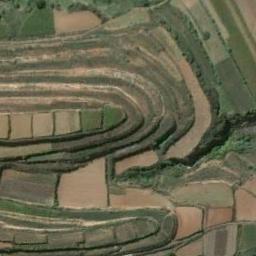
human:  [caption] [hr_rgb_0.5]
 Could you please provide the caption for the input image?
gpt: The bare and green terrace is next to some trees .

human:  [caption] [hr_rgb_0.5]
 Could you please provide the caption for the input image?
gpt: A large layer of brown and green mixed terraces .

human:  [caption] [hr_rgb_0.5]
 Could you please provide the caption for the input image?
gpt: The green plants are on the terrace .

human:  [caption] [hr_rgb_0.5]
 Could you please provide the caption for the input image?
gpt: Most terraces are planted with crops .

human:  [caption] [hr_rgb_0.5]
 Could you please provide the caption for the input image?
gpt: There are many green terraces and brown ones .